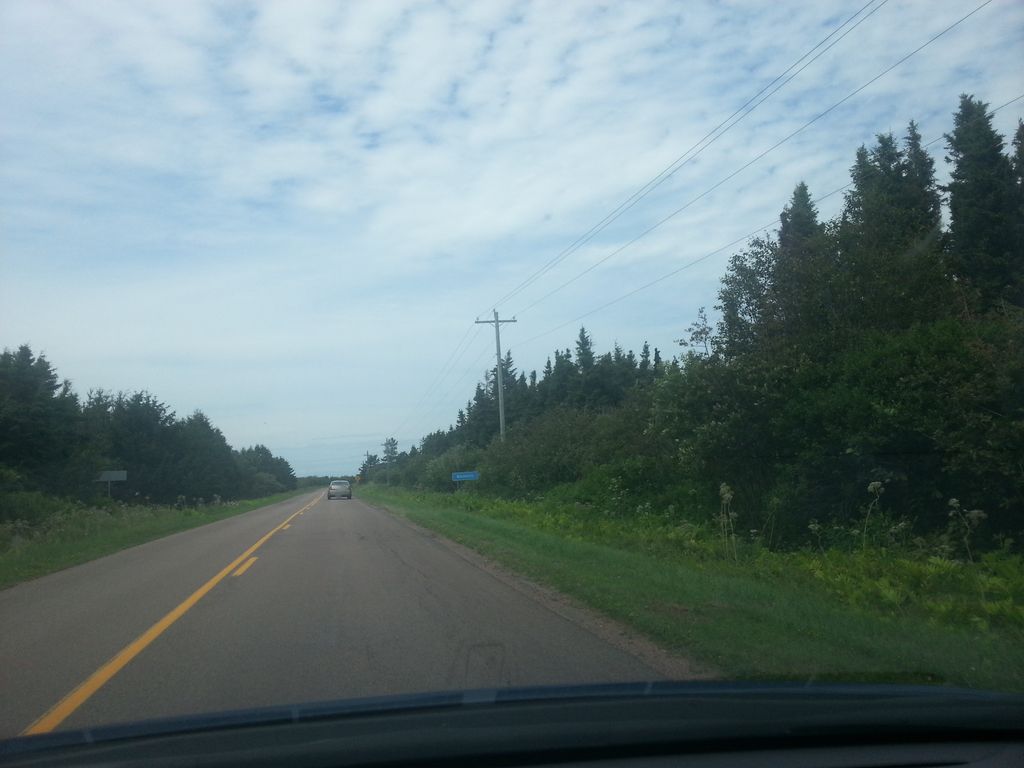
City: charlottetown